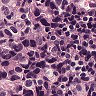
Metastatic tissue present: yes